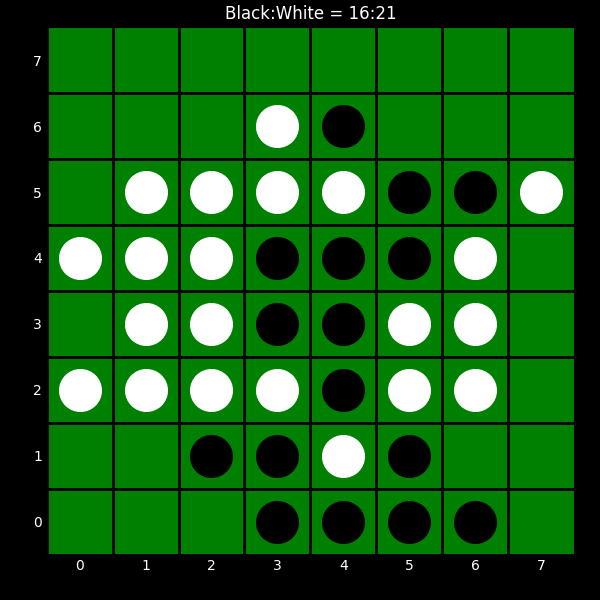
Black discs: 16
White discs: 21